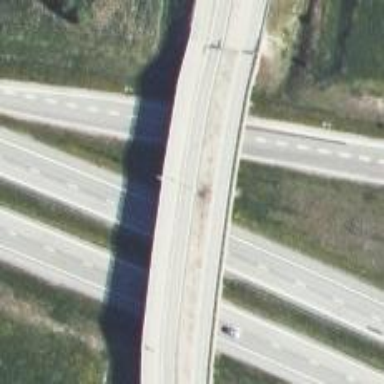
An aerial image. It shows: Asphalt motorway.